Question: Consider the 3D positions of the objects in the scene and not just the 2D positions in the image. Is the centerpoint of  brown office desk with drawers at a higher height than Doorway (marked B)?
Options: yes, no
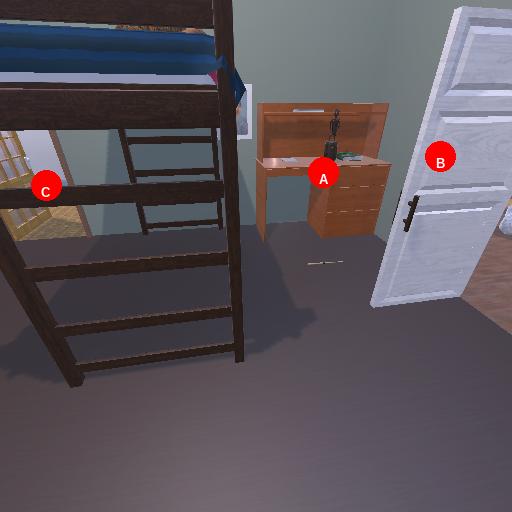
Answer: yes